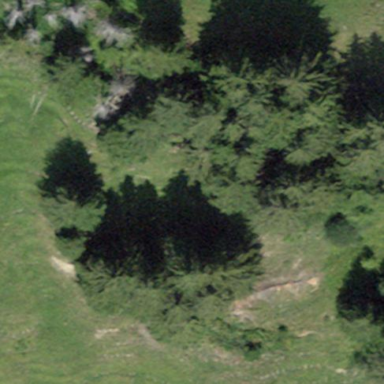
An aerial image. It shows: Forest area.